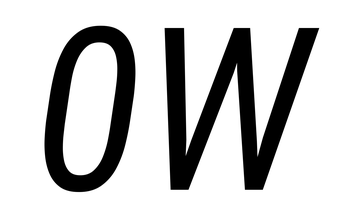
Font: Roboto-Italic_Condensed_Italic